Question: Not sure if this is a Swift / Xcode6 or iOS question but that's my environment. I have an iOS Swift map app that works fine in terms of the iOS simulator and iPhone devices but when I use any of iPad devices in the simulator or actual devices the MapView is stuck at 1024x768 so it only uses a portion of the screen (upper right) on the iPad.
I dumped out the Screen Bounds, View Bounds and View Frame width and height and they are all set to this default value of 1024x768 and all origins set to 0,0. How do I get it to utilize the full screen of an iPad device? I thought that the Screen values would be set according to the device, simulator or real and I could reset off of those but I can't seem to figure it out. Also wondering if this is something that can be set in the Storyboard for the MKMapView in terms of scale settings or something.
So the question is how do I get things to behave and use full screen for iPad devices.
Here's the sample code, very simple, to dump out these values
'''
import UIKit
import MapKit
class ViewController: UIViewController, MKMapViewDelegate {
@IBOutlet var theMapView : MKMapView
override func viewDidLoad() {
super.viewDidLoad()
println("myscreen.bounds.width, height = \(UIScreen.mainScreen().bounds.width) \(UIScreen.mainScreen().bounds.height) ")
println("self.view.bounds.width, height = \(self.view.bounds.width) \(self.view.bounds.height) ")
println("self.view.bounds.origin x,y = \(self.view.bounds.origin.x) \(self.view.bounds.origin.y) ")
println("self.view.frame.width, height = \(self.view.frame.width) \(self.view.frame.height) ")
println("self.view.frame.origin.x,y = \(self.view.frame.origin.x) \(self.view.frame.origin.y) ")
}
'''
and the output results:
'''
myscreen.bounds.width, height = 768.0 1024.0
self.view.bounds.width, height = 768.0 1024.0
self.view.bounds.origin x,y = 0.0 0.0
self.view.frame.width, height = 768.0 1024.0
self.view.frame.origin.x,y = 0.0 0.0
'''

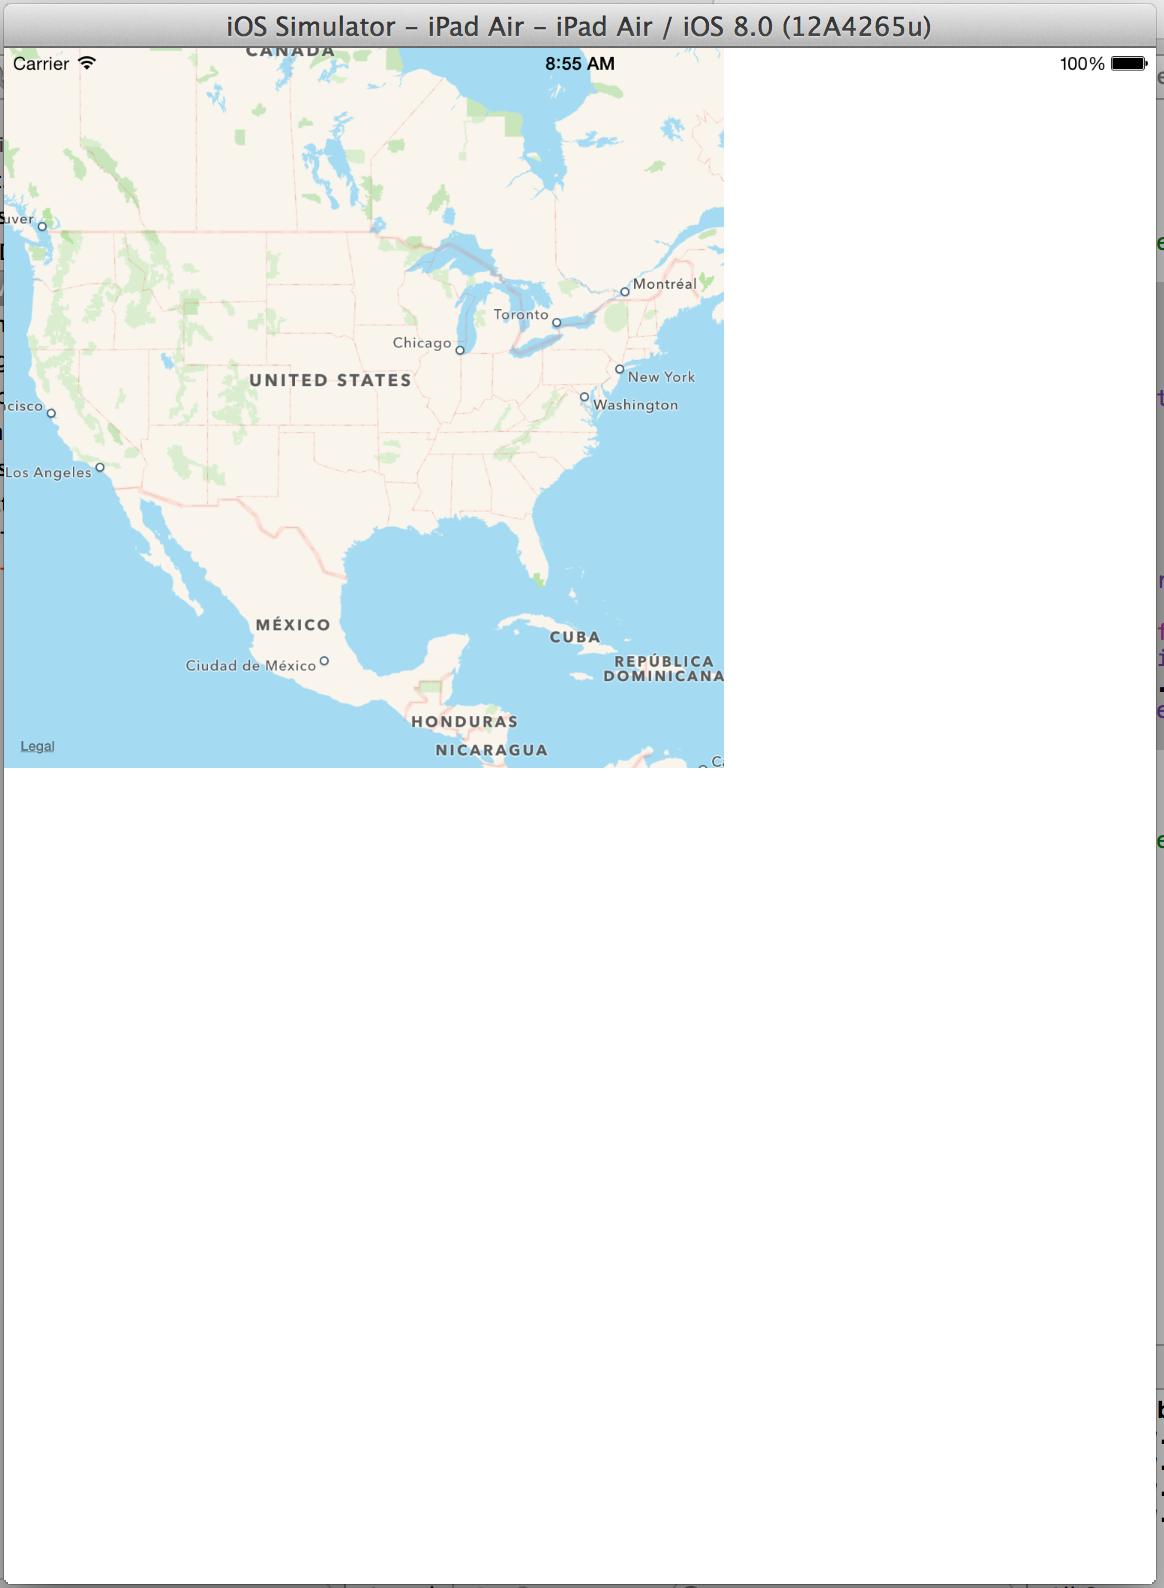
Answer: From the screenshot it looks like you've used the new universal storyboard, put in a map view while editing in Any/Any mode, and not set constraints. Because there are no constraints telling the map view to stick to the edges of its superview, it remains the size of the Any/Any Interface Builder canvas.
In your storyboard, select the map view and choose Reset to Suggested Constraints from the little I-beam popup menu in the lower right.
(The numbers you're printing aren't telling the whole story because you're printing the screen size and the container view size, but not the size of 'theMapView'.)